Question:
How to make a Pulse-like navigation bar which is scrollable (the area is marked by the rectangle)? Can someone point me an example?
Thanks
Lvreiny
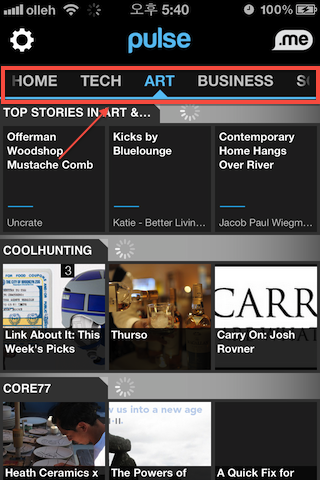
Answer: Its actually simple. Just nest scroll views. The outer one covers the whole screen and only allowing vertical scrolling.
Each series of thumbnails is contained in another, smaller scroll view which only allows horizontal scrolling. I've used this technique myself for an app I was contracted to develop.
Your navigation bar can be a horizontal scrollview right at the top with 'UIButtons' in them.
Hope this helps.